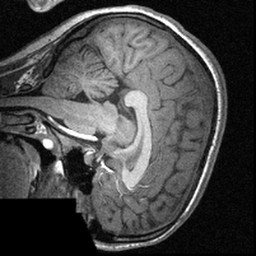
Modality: T1w
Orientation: sagittal
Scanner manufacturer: siemens
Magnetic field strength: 3 T
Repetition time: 1.57 s
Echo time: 0.00304 s